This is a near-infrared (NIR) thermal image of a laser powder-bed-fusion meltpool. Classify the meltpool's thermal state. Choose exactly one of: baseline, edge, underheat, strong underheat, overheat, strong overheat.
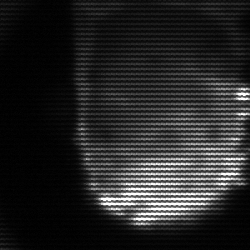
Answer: baseline